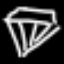
Label: diamond